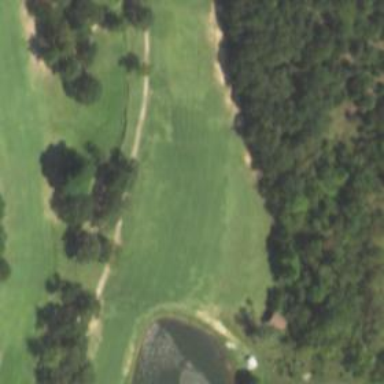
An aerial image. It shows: View of golf hole.